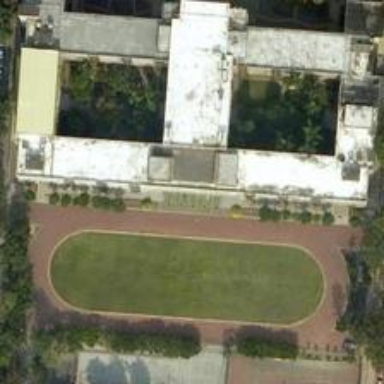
The football field is next to this distinctive axisymmetric building, full of lush trees .